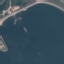
Land use / land cover: SeaLake